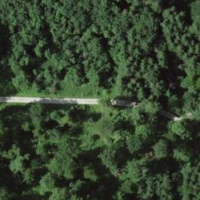
EUNIS habitat code: 41
Species observed at this site:
Lathyrus vernus
Ischnura elegans
Argynnis paphia
Liocoris tripustulatus